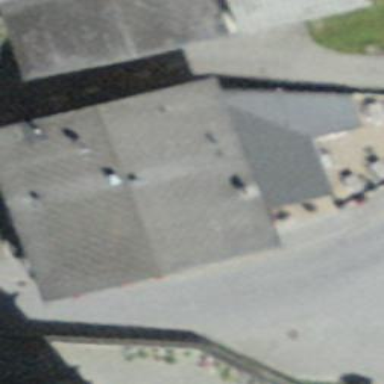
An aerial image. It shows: Hotel building.